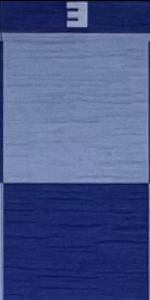
Label: Empty